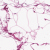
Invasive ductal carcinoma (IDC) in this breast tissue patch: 0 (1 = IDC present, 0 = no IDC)